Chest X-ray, PA view. Patient: 73 years old, sex M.
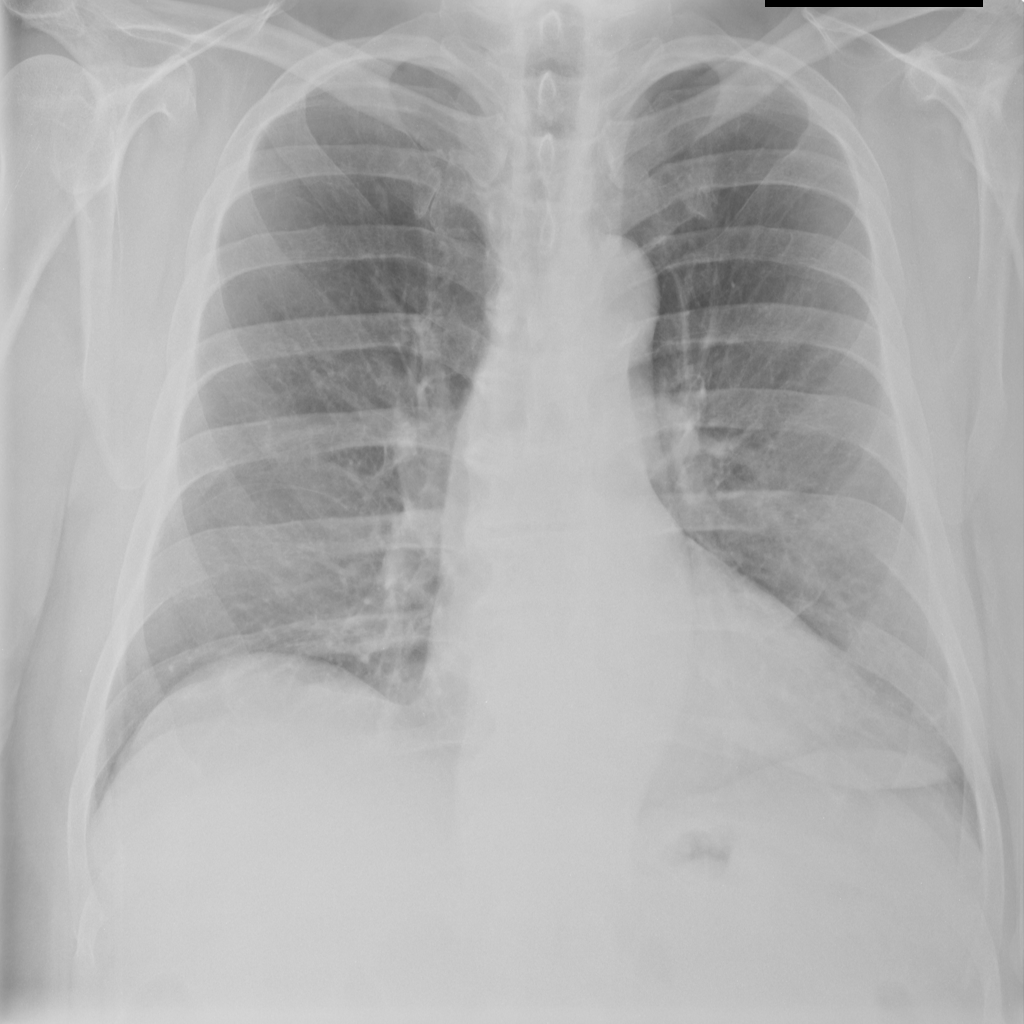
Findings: No Finding